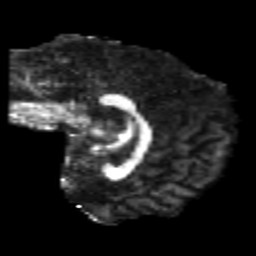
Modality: FA
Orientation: sagittal
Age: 23
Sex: male
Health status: healthy
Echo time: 0.074 s